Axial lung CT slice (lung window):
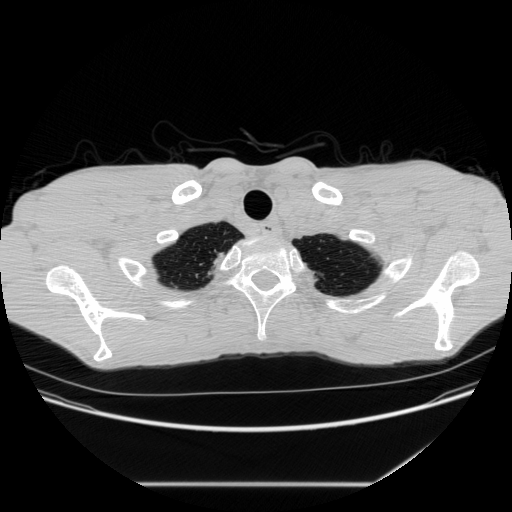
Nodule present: no